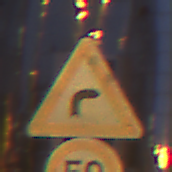
Verkehrszeichen: KurveRechts
Zusatzzeichen unten: Geschwindigkeit50
Umgebung: Outdoor, Urban
Tageszeit: Night
Wetter: PartlyCloudy
Licht: Artificial
Jahreszeit: NotSpecified
Kontrast: HighContrast